Aerial crown-view tile of a tropical tree (Barro Colorado Island, Panama), acquired 20250414:
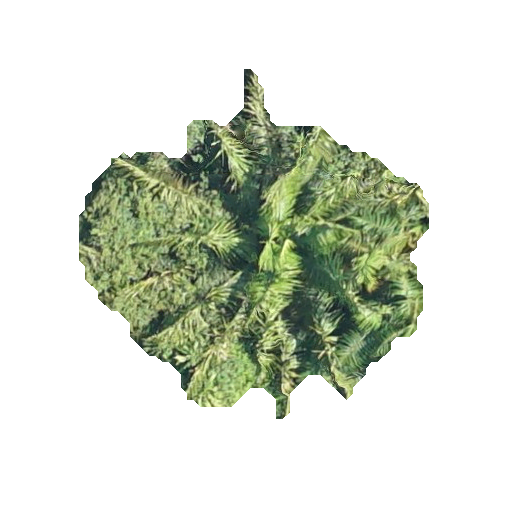
Species: Attalea butyracea
GBIF accepted scientific name: Attalea butyracea
Crown area: 111.025 m²